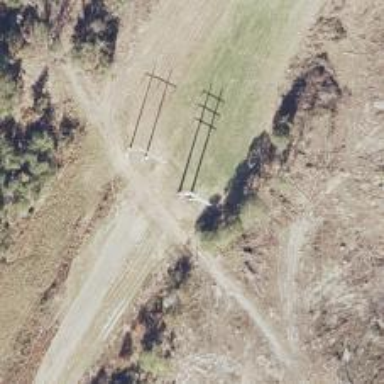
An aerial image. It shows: Power tower.